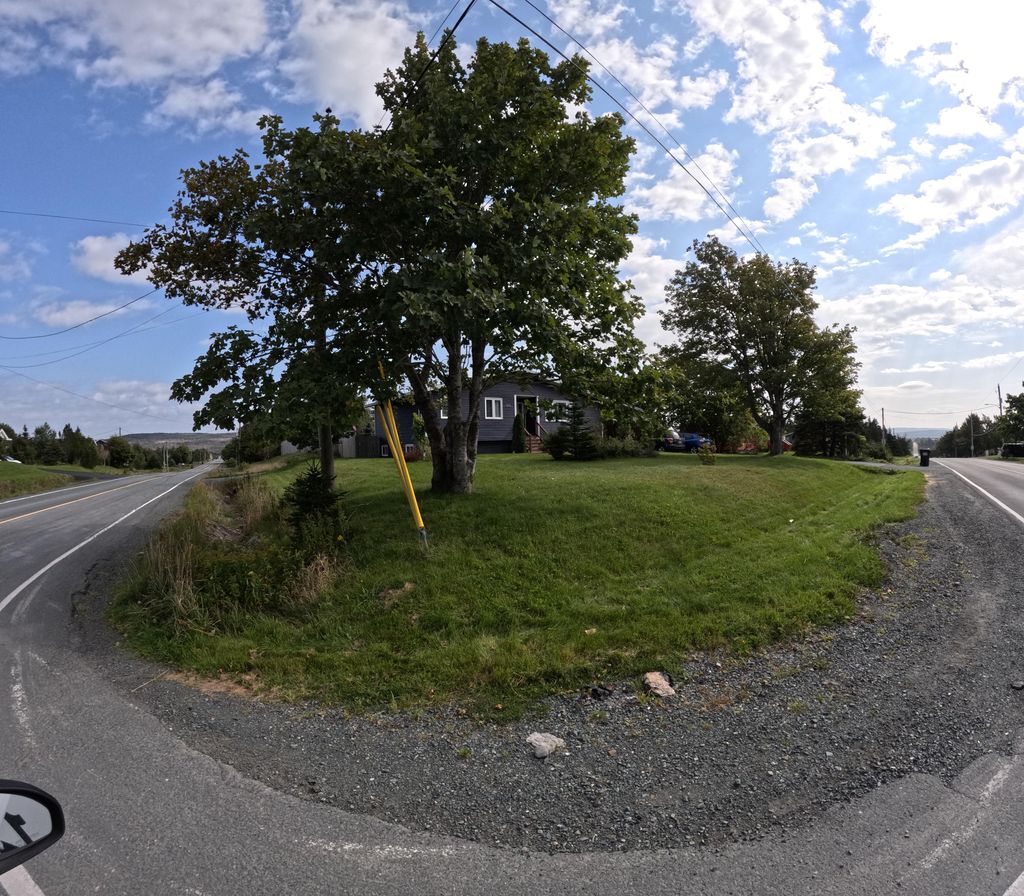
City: st_johns